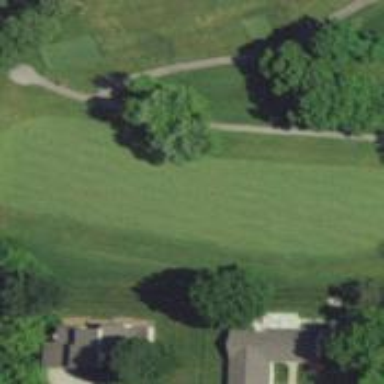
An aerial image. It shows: View of golf hole.